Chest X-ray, PA view. Patient: 57 years old, sex M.
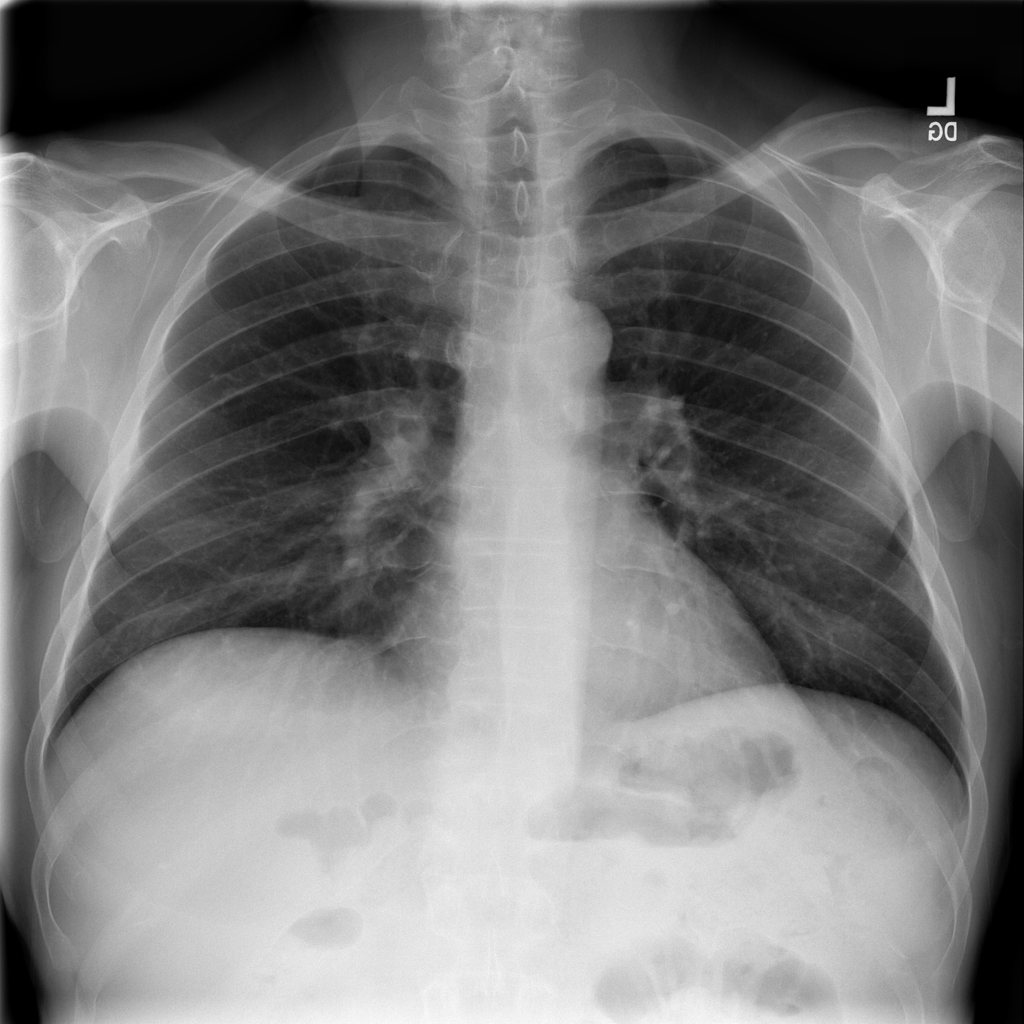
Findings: Mass